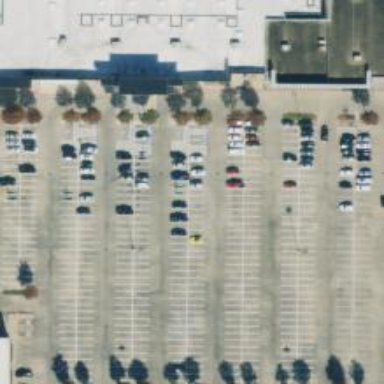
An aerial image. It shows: Parking space is available.